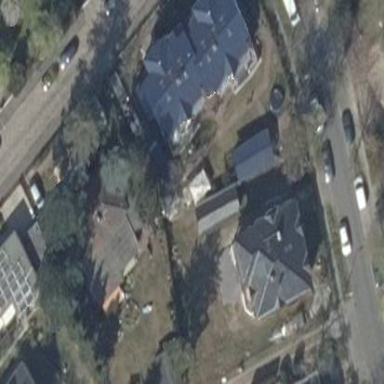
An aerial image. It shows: Apartments housed in building with gambrel roof.